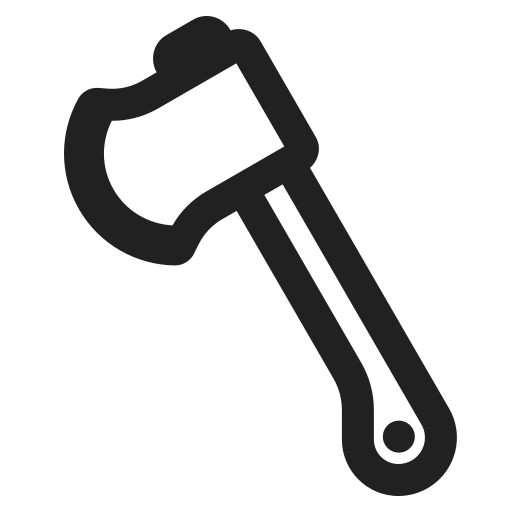
axe high contrast